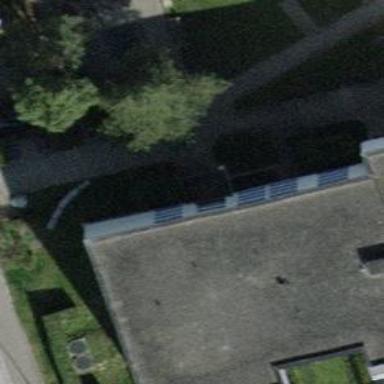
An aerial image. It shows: Steps with paving stones. Ramp is also available.